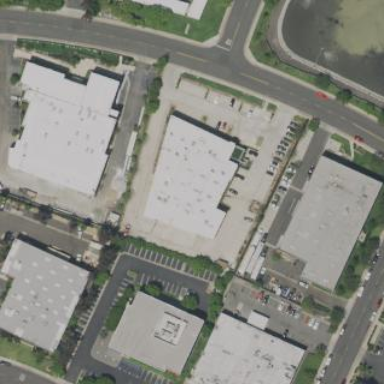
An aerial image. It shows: Commercial building.